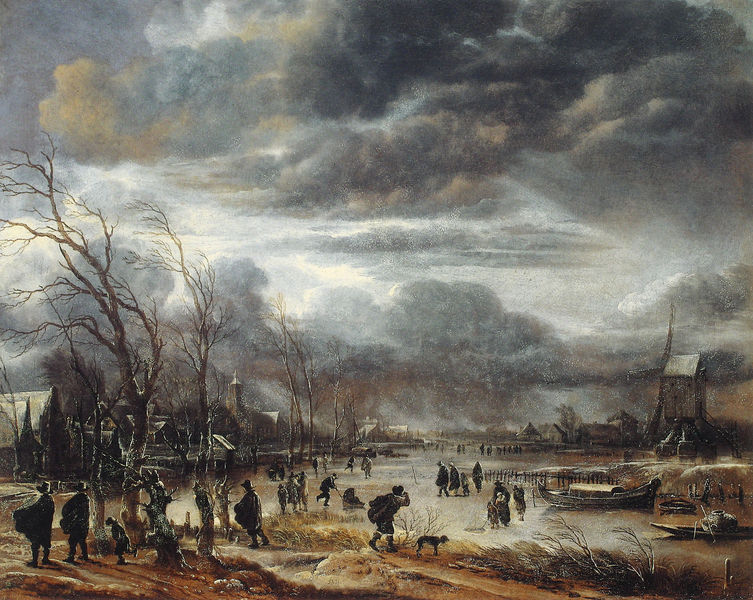
Titel: Winterlandschaft bei einem Schneesturm
Künstler: Aert van der Neer
Institution: Privatsammlung
Schlagwörter: gewitter, wolken, bäume, landschaft, menschen, ufer, braun, grau, hell, schwarz, weiss, eis, hund, holland, niederlande, häuser, mühle, wind, windmühle, realismus, england, boot, boote, düster, russland, dorf, landschaftsmalerei, winter, sturm, kälte, mensche, brueghel, eisläufer, schlittschuhläufer, 19. jahrhundert